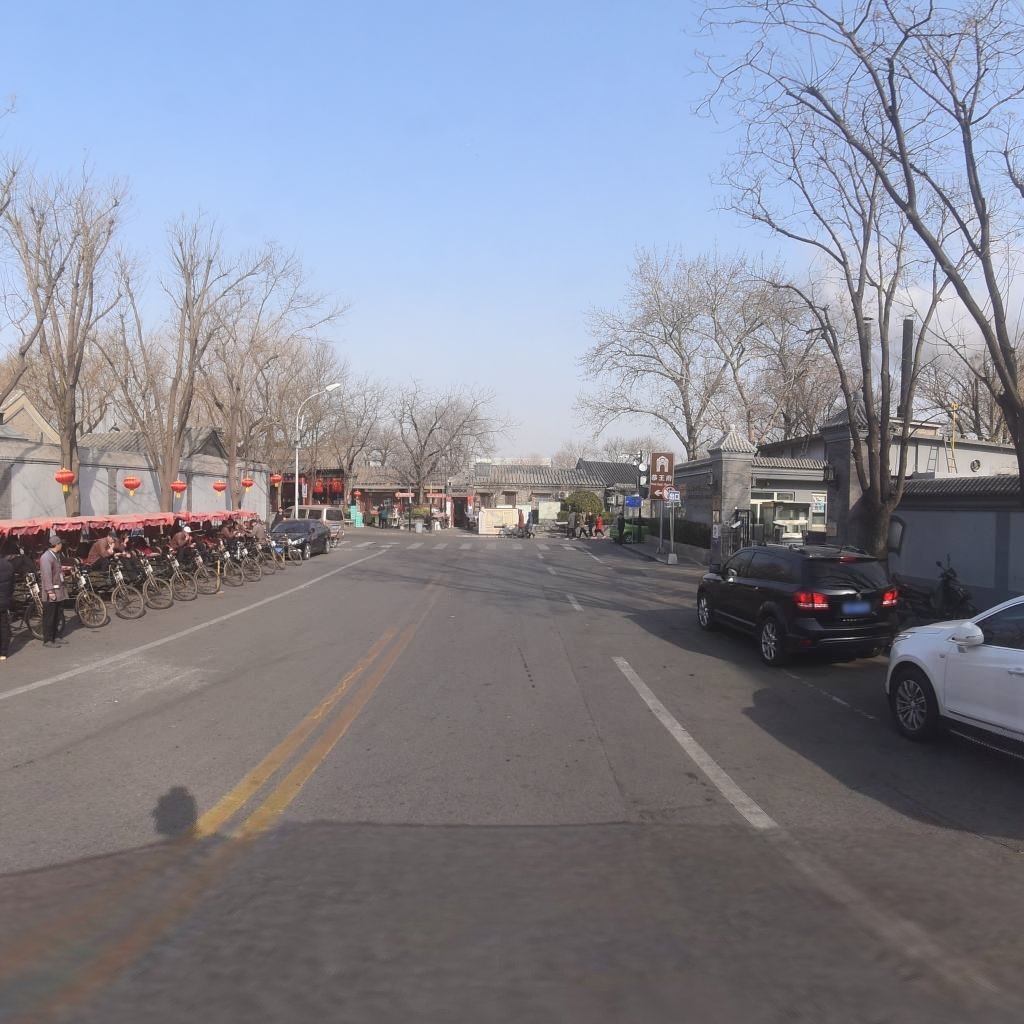
Region: Xicheng
Road damage annotations: longitudinal crack, longitudinal crack